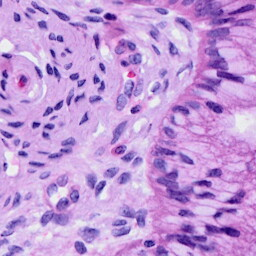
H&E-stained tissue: Cervix